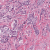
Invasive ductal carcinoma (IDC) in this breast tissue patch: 1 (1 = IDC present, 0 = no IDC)